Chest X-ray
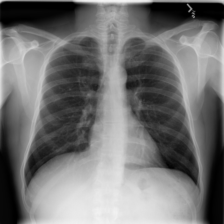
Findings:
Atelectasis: negative
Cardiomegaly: negative
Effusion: negative
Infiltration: negative
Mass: negative
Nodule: negative
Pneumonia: negative
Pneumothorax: negative
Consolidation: negative
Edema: negative
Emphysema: negative
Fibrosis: negative
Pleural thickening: negative
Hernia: negative